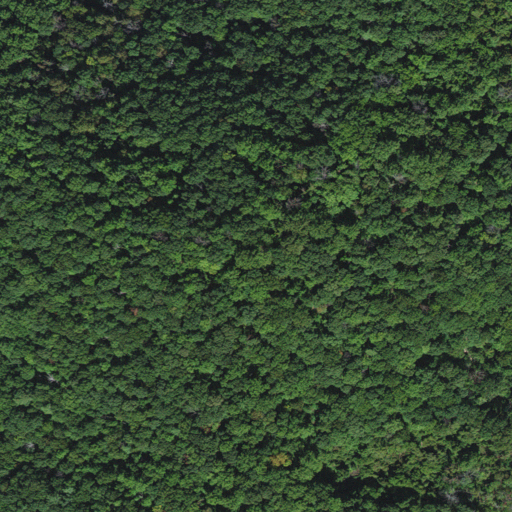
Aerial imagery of mountain in Virginia named Buck Mountain containing deciduous forest and mixed forest